Question: In my project I defined a xib and a ViewController that will contain the xib.
'''
class FeedDetailViewController: UIViewController, FeedDetailDelegate {
var feedDetail: FeedDetail!
override func viewDidLoad() {
super.viewDidLoad()
feedDetail = (NSBundle.mainBundle().loadNibNamed("FeedDetail", owner: self, options: nil)[0] as? UIView)! as! FeedDetail
feedDetail.delegate = self;
self.view.addSubview(feedDetail)
self.adjustContraints()
}
func adjustContraints() {
feedDetail.sizeThatFits(self.view.frame.size)
var constraint = NSLayoutConstraint(item: feedDetail,
attribute: NSLayoutAttribute.Bottom, relatedBy: NSLayoutRelation.Equal, toItem: view, attribute: NSLayoutAttribute.Bottom, multiplier: 1, constant: 0)
view.addConstraint(constraint)
constraint = NSLayoutConstraint(item: feedDetail,
attribute: NSLayoutAttribute.Top, relatedBy: NSLayoutRelation.Equal, toItem: view, attribute: NSLayoutAttribute.Top, multiplier: 1, constant: 0)
view.addConstraint(constraint)
constraint = NSLayoutConstraint(item: feedDetail,
attribute: NSLayoutAttribute.Trailing, relatedBy: NSLayoutRelation.Equal, toItem: view, attribute: NSLayoutAttribute.Trailing, multiplier: 1, constant: 0)
view.addConstraint(constraint)
constraint = NSLayoutConstraint(item: feedDetail,
attribute: NSLayoutAttribute.Leading, relatedBy: NSLayoutRelation.Equal, toItem: view, attribute: NSLayoutAttribute.Leading, multiplier: 1, constant: 0)
view.addConstraint(constraint)
self.view.layoutIfNeeded()
}
'''
What I want is simply the xib at "fullscreen", but xib borders are not "sticked" to the main view of the controller.

Border legend:
- - -
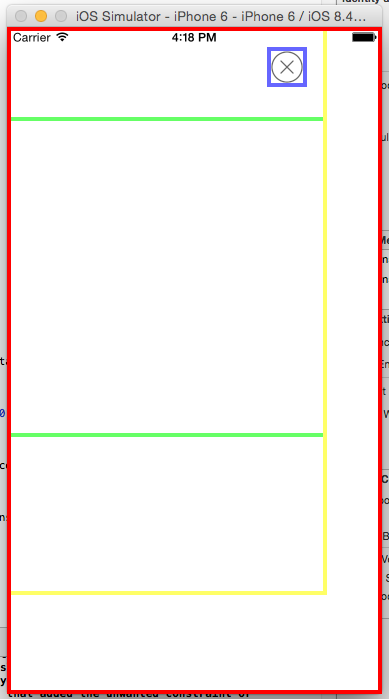
Answer: Try to call this method before adding constraints.
'''
feedDetail.setTranslatesAutoresizingMaskIntoConstraints(false)
'''